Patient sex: M
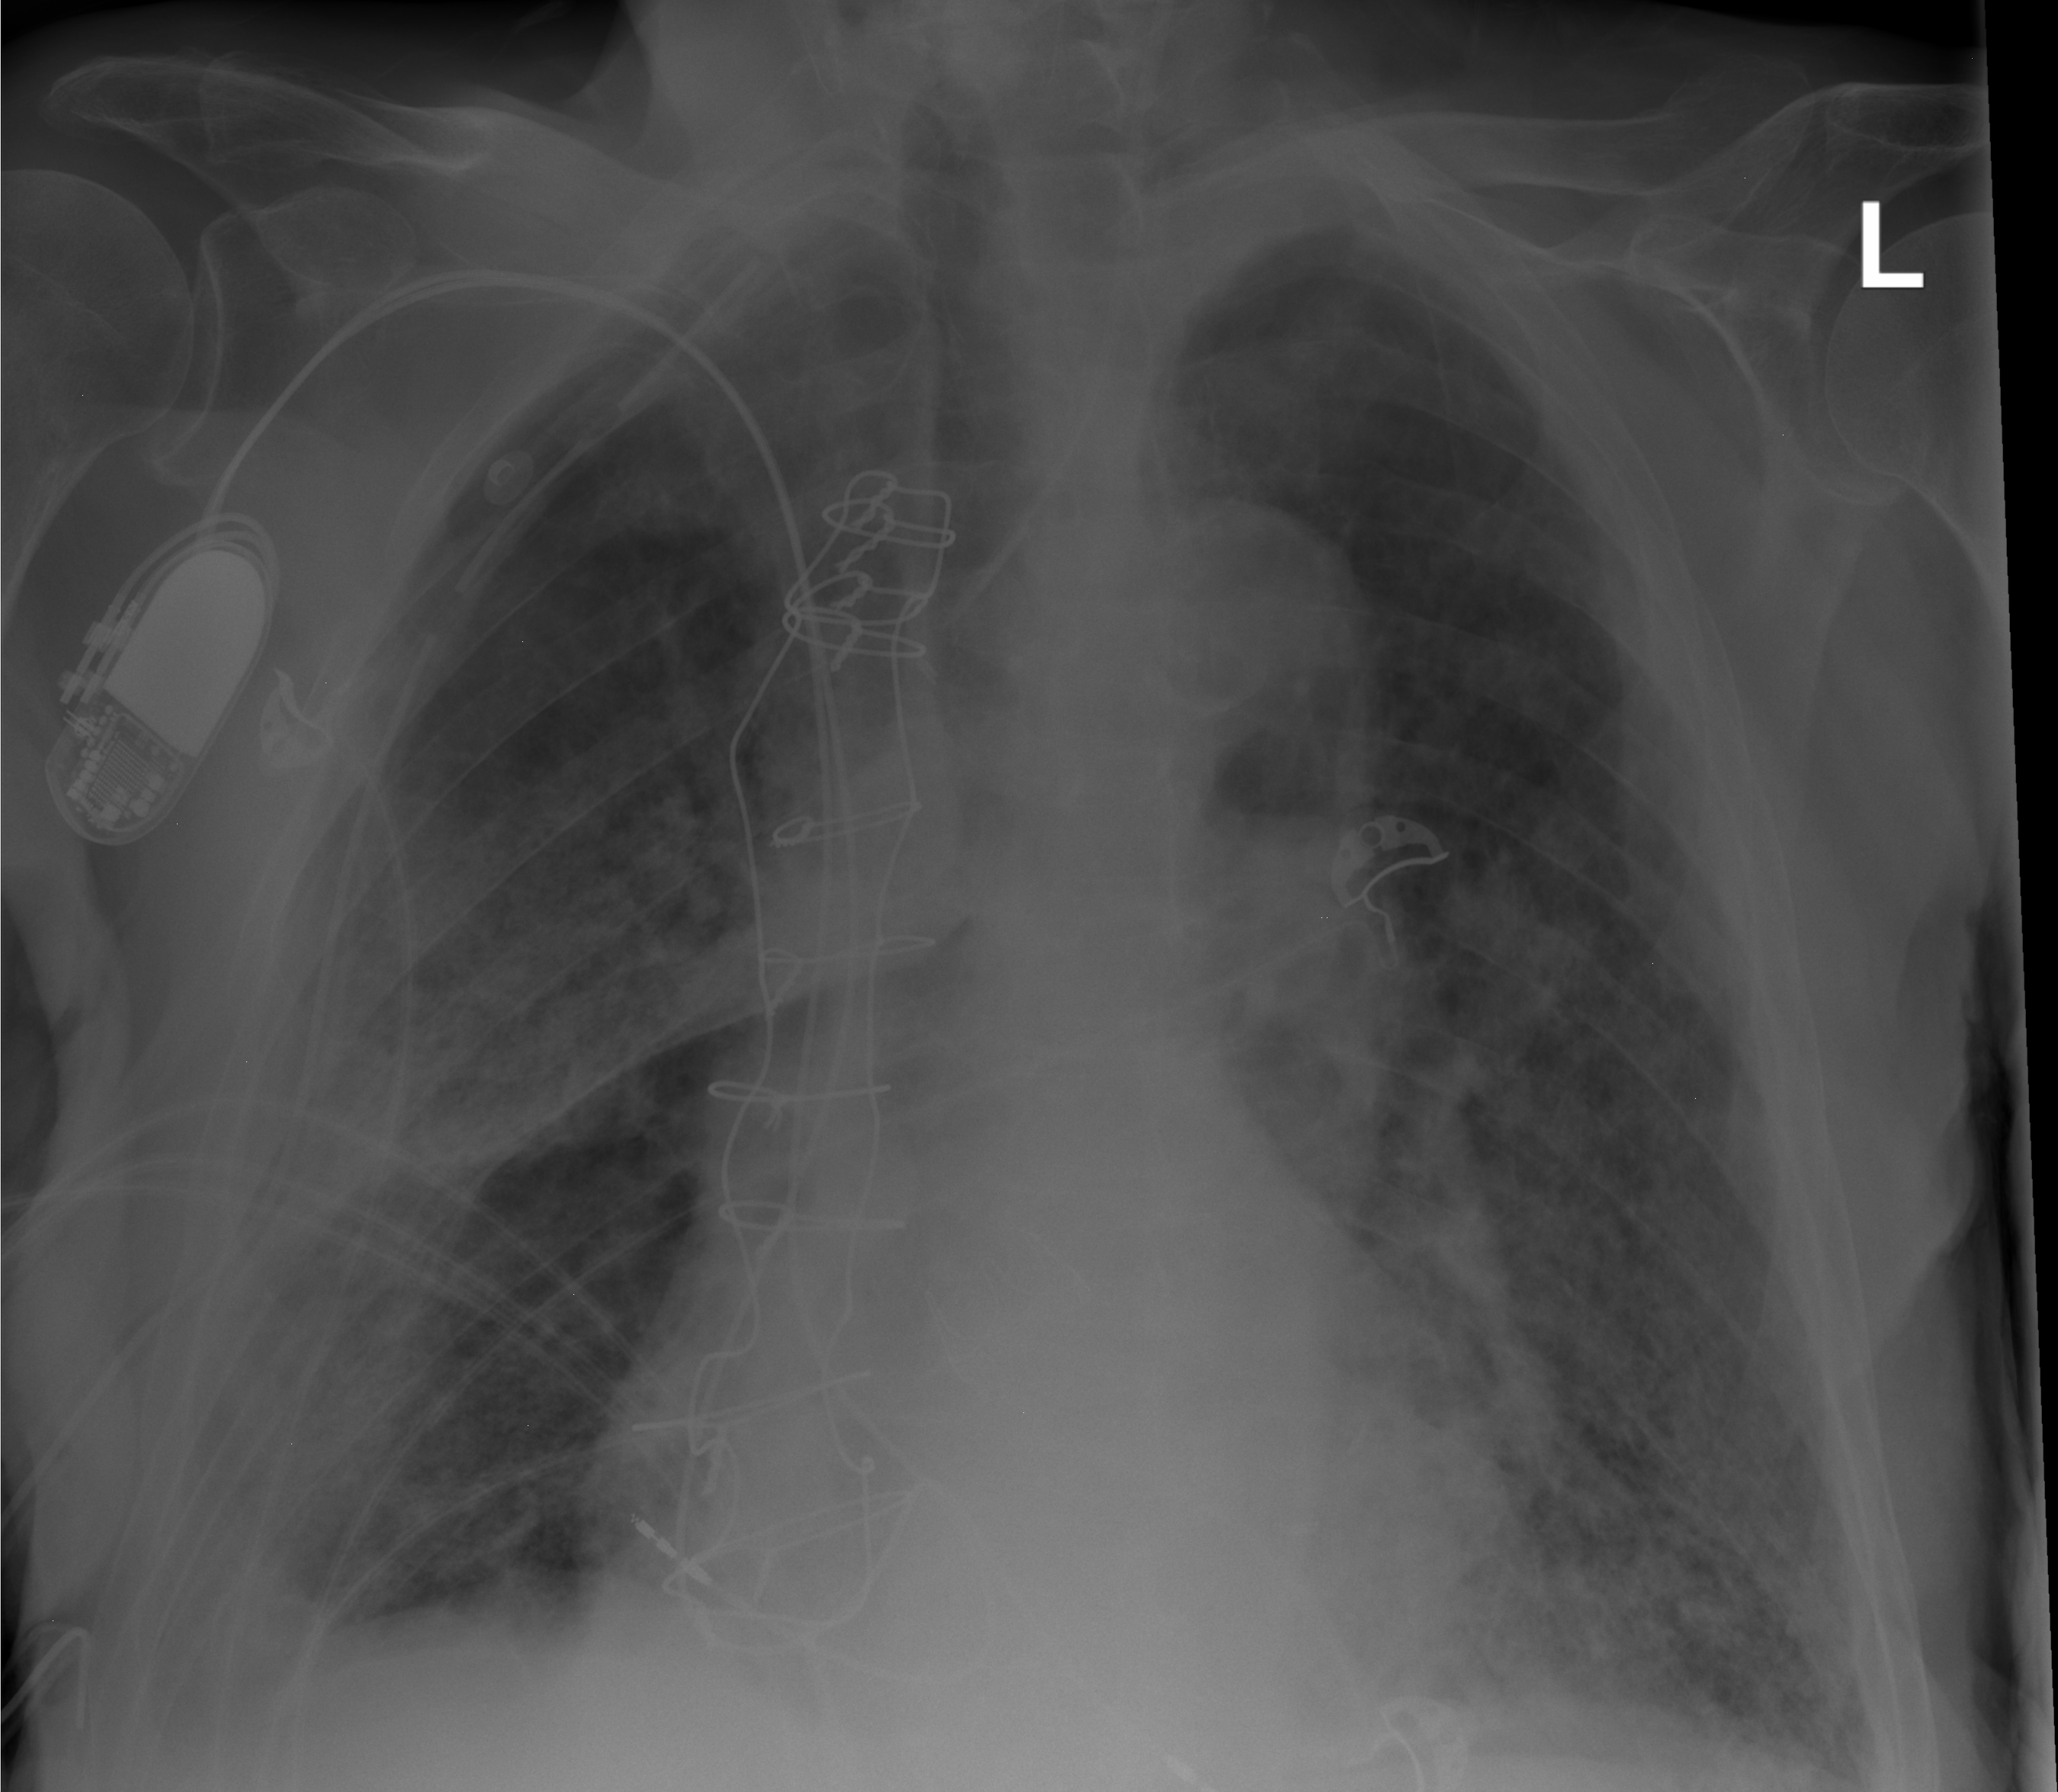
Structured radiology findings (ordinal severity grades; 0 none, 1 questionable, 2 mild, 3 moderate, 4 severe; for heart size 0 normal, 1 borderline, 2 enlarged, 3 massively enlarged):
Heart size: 1
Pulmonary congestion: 2
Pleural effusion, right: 2
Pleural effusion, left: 1
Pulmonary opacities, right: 3
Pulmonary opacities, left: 3
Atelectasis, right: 2
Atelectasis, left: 2